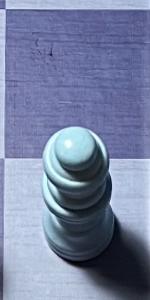
Label: Queen_White